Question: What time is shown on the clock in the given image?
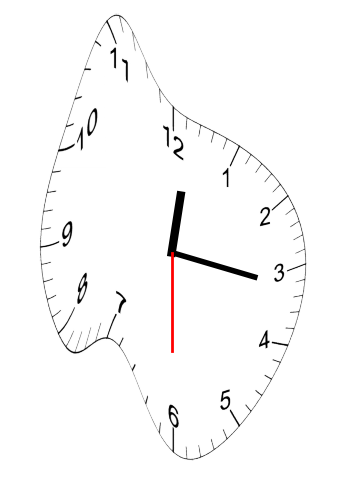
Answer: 12:16:30